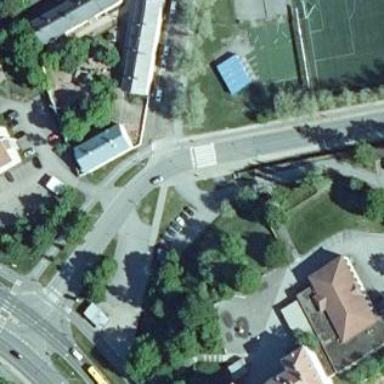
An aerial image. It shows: Kindergarten.